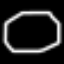
Label: octagon